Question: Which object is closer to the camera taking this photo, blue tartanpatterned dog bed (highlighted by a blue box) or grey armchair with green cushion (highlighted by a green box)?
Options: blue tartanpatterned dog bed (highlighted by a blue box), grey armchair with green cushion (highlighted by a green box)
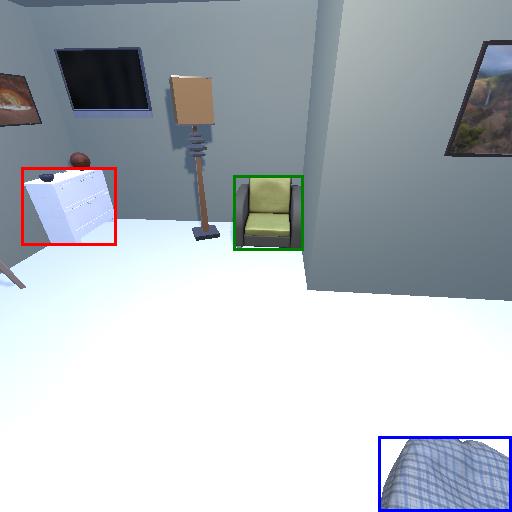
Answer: blue tartanpatterned dog bed (highlighted by a blue box)